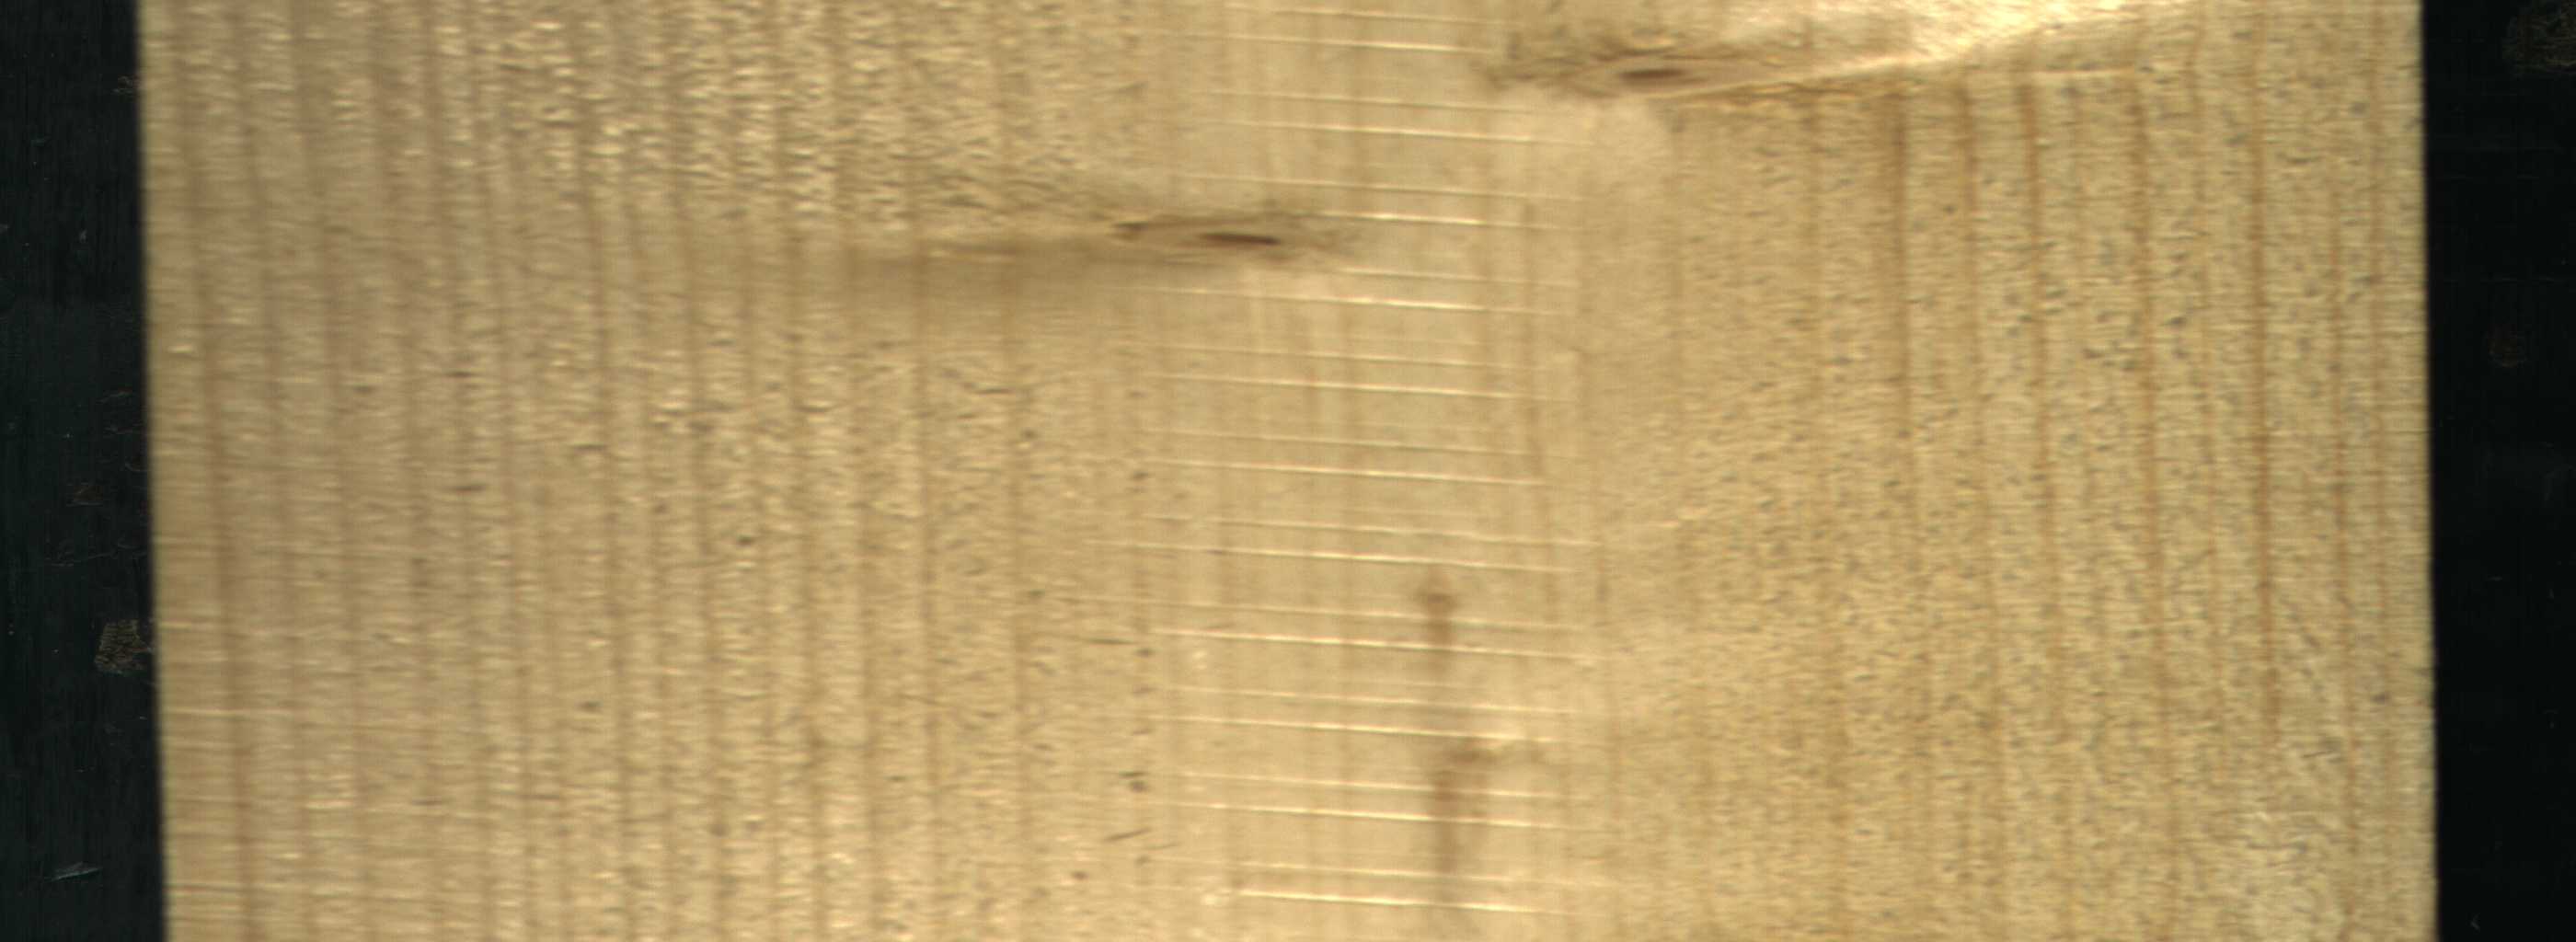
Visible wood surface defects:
Live_Knot
Live_Knot